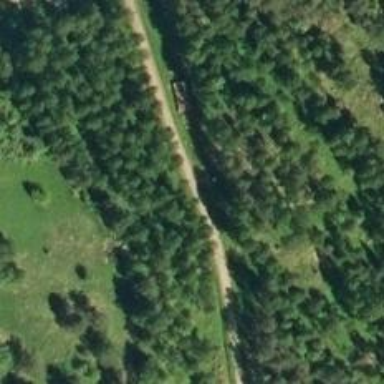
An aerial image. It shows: Unclassified road.